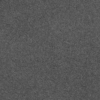
Label: dusty